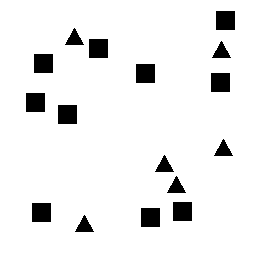
Squares: 10
Triangles: 6
Stars: 0
Total shapes: 16